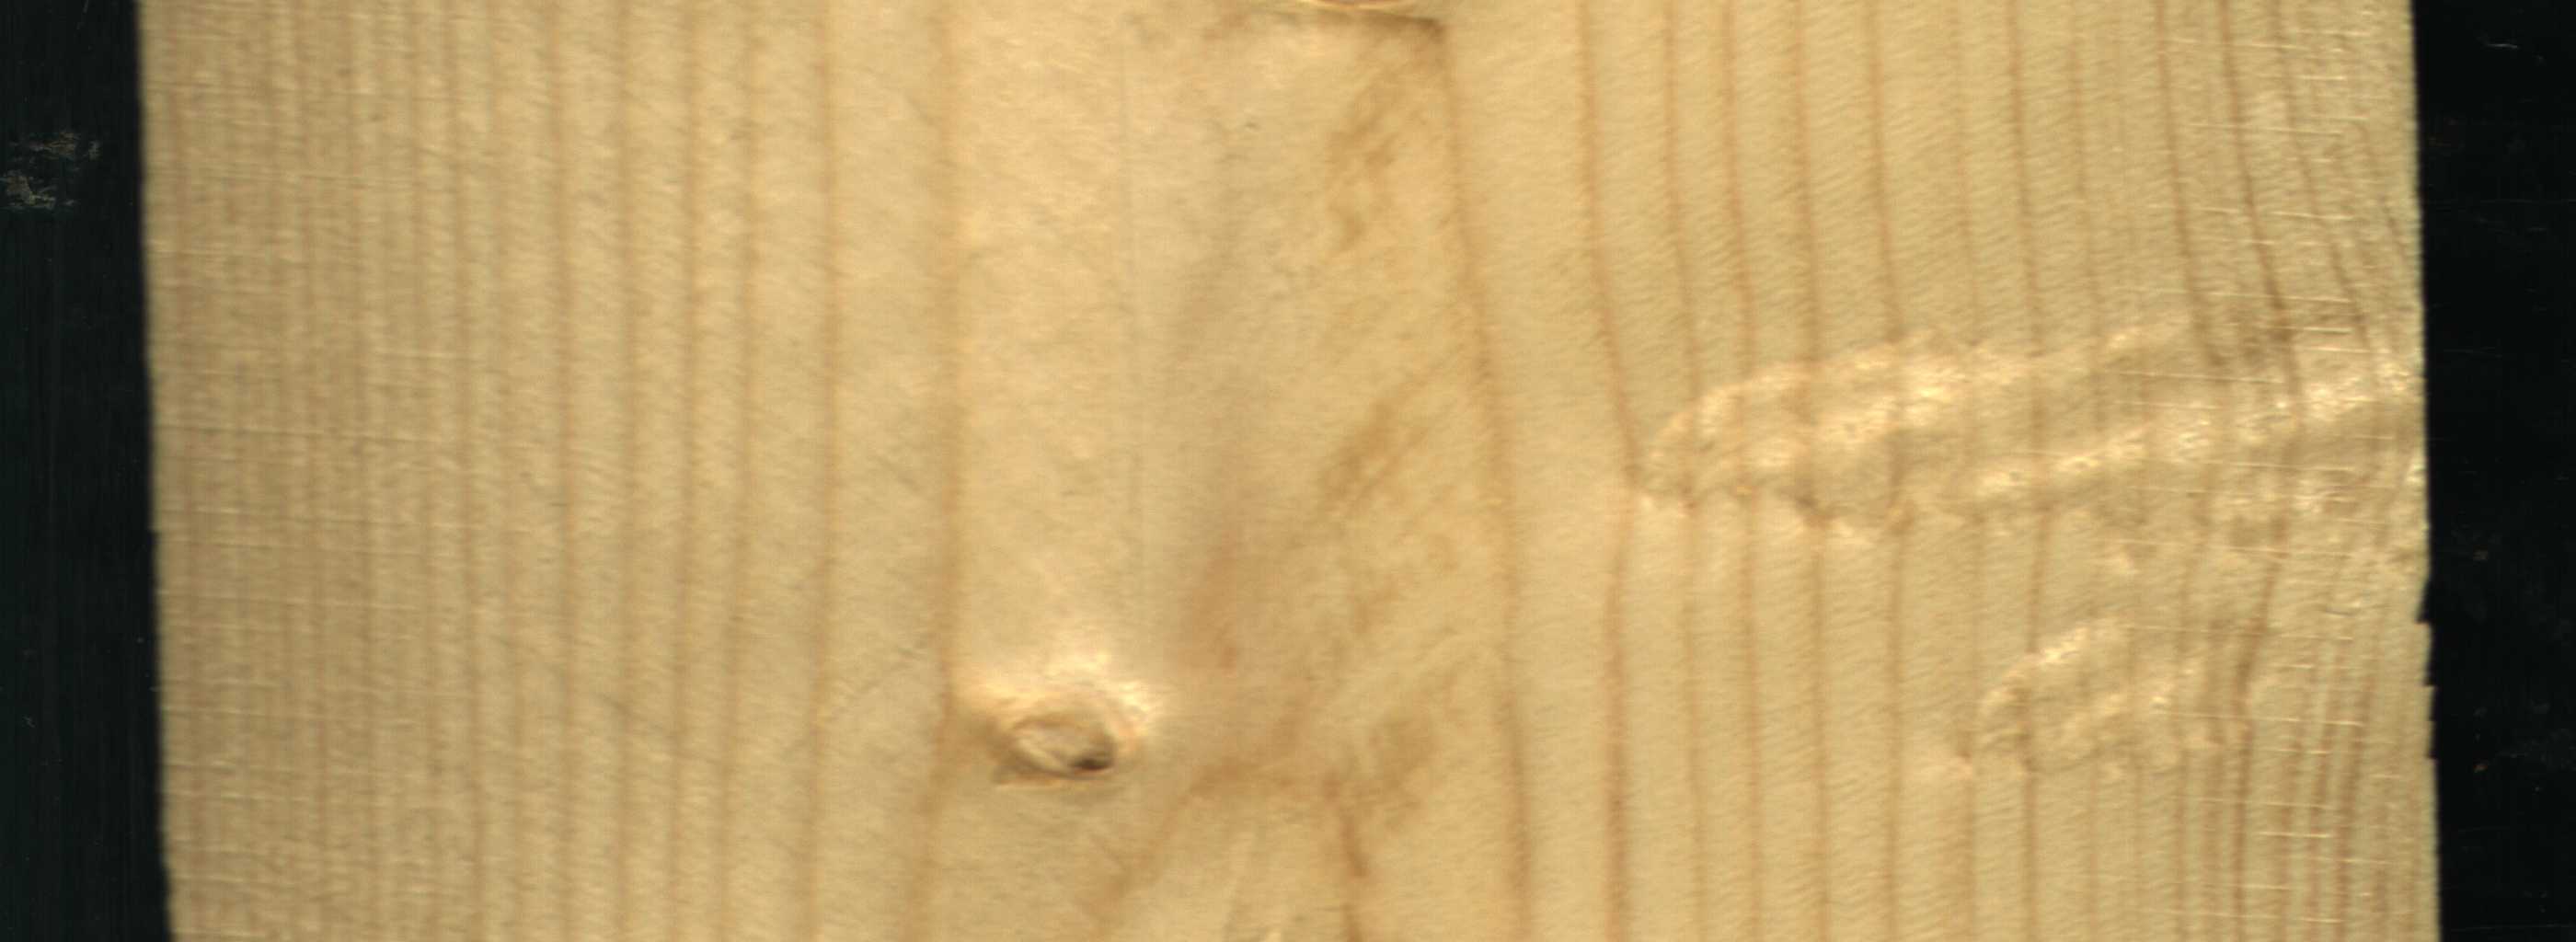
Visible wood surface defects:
Live_Knot